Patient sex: M
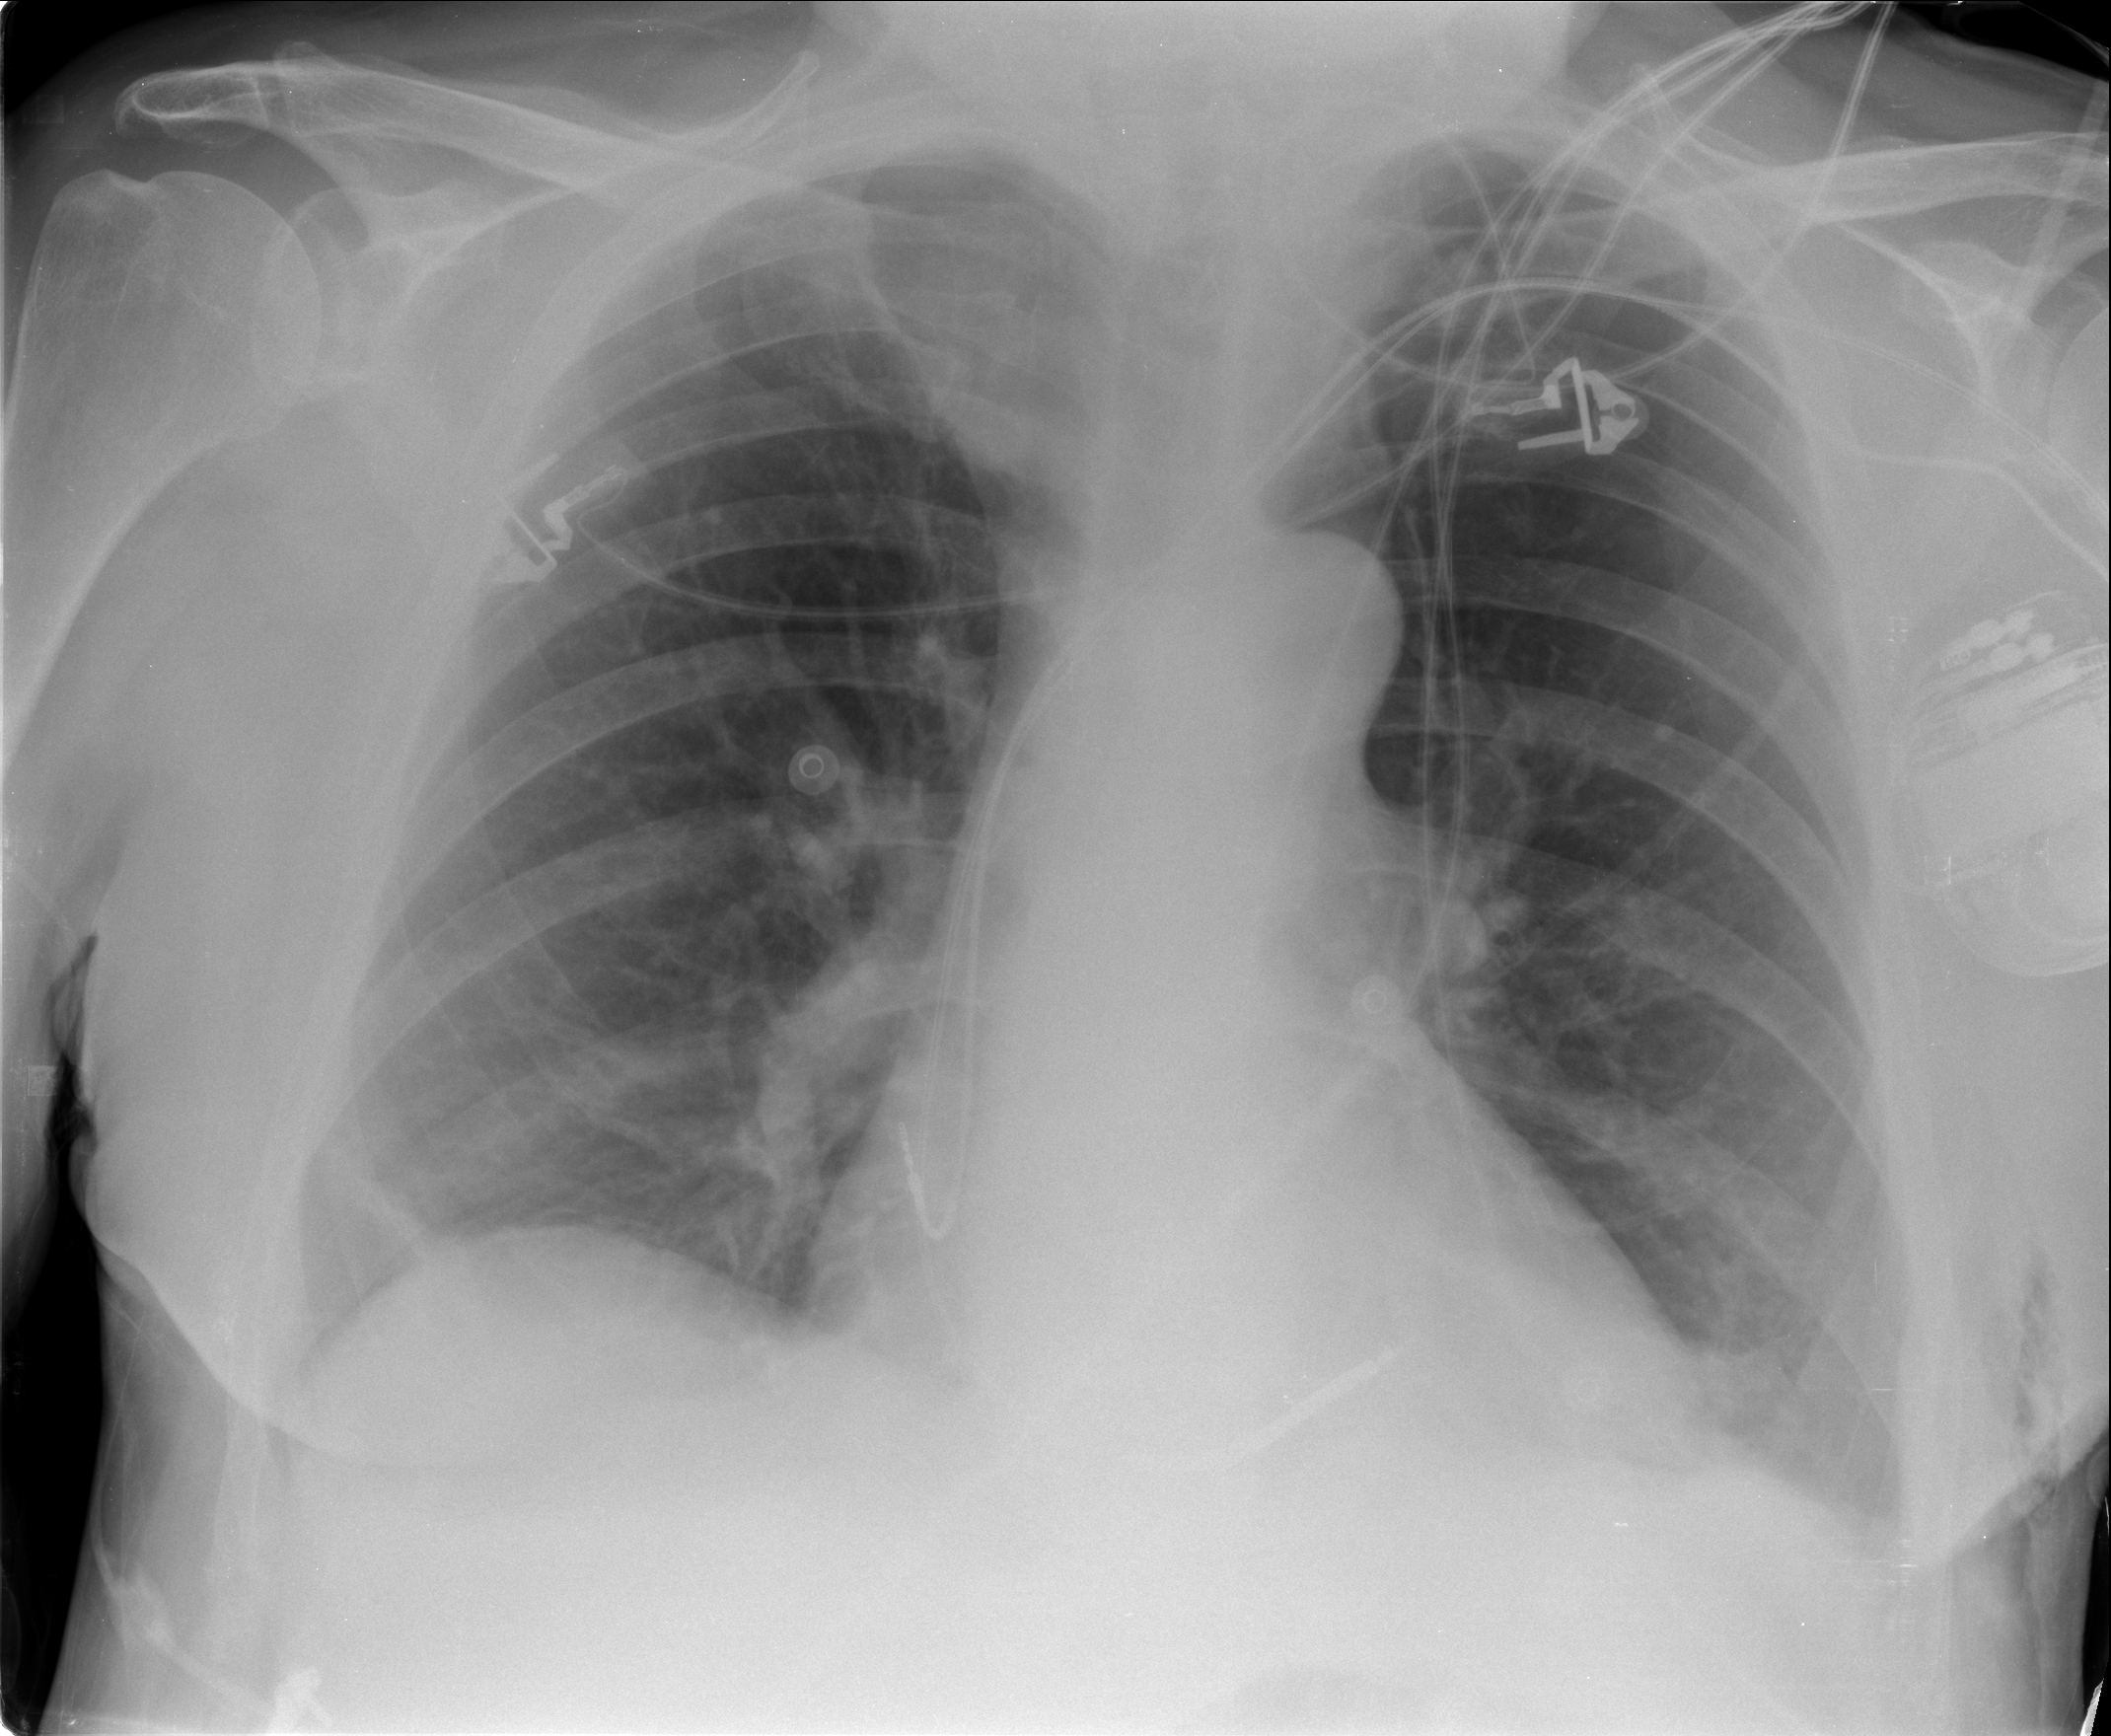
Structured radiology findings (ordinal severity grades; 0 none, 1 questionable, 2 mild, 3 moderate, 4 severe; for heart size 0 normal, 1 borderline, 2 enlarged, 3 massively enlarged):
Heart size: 1
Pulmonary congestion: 0
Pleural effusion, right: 0
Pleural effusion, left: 0
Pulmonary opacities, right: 0
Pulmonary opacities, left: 0
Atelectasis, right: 2
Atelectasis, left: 2